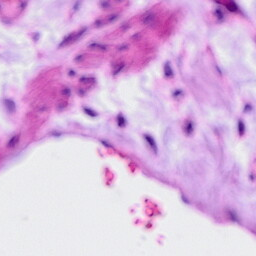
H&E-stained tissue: Ovarian